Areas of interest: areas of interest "School"
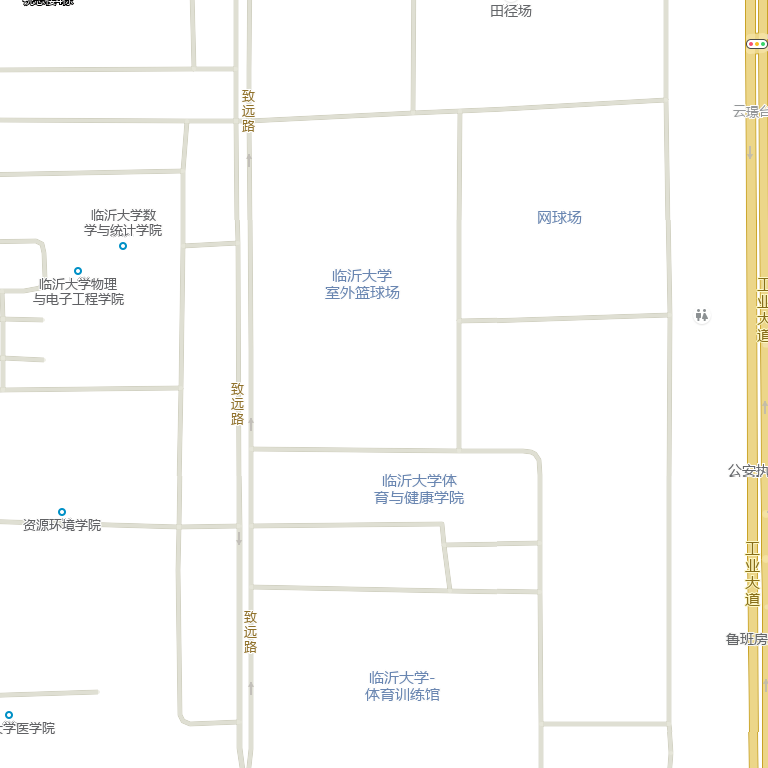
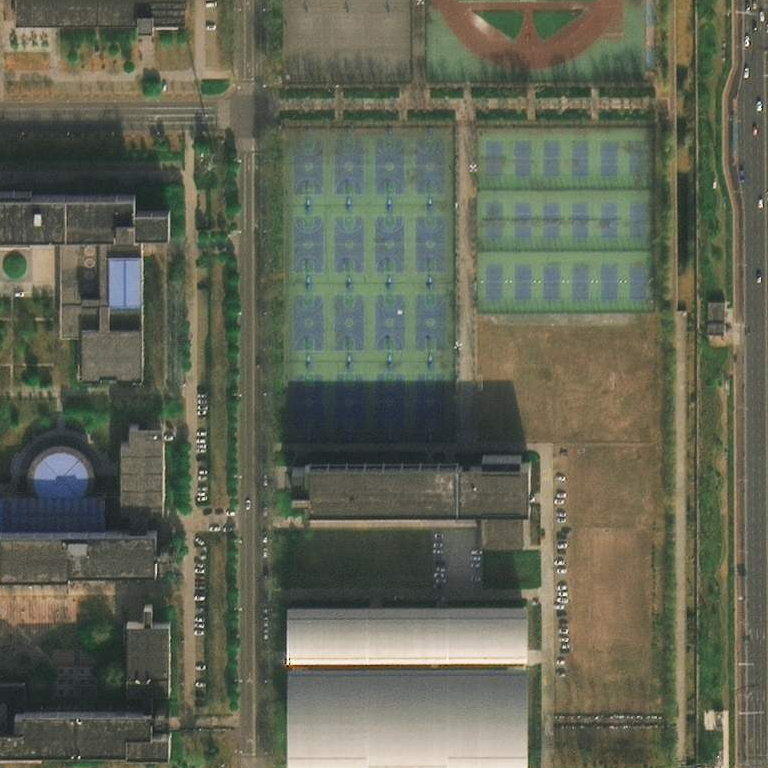